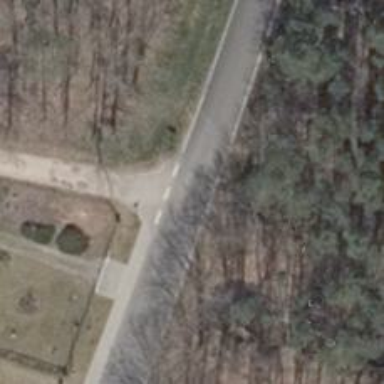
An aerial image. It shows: Tertiary road.